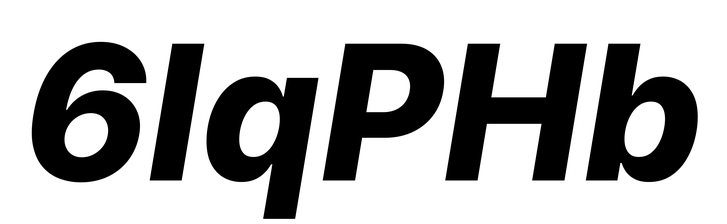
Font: Inter-Italic_ExtraBold_Italic